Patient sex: F
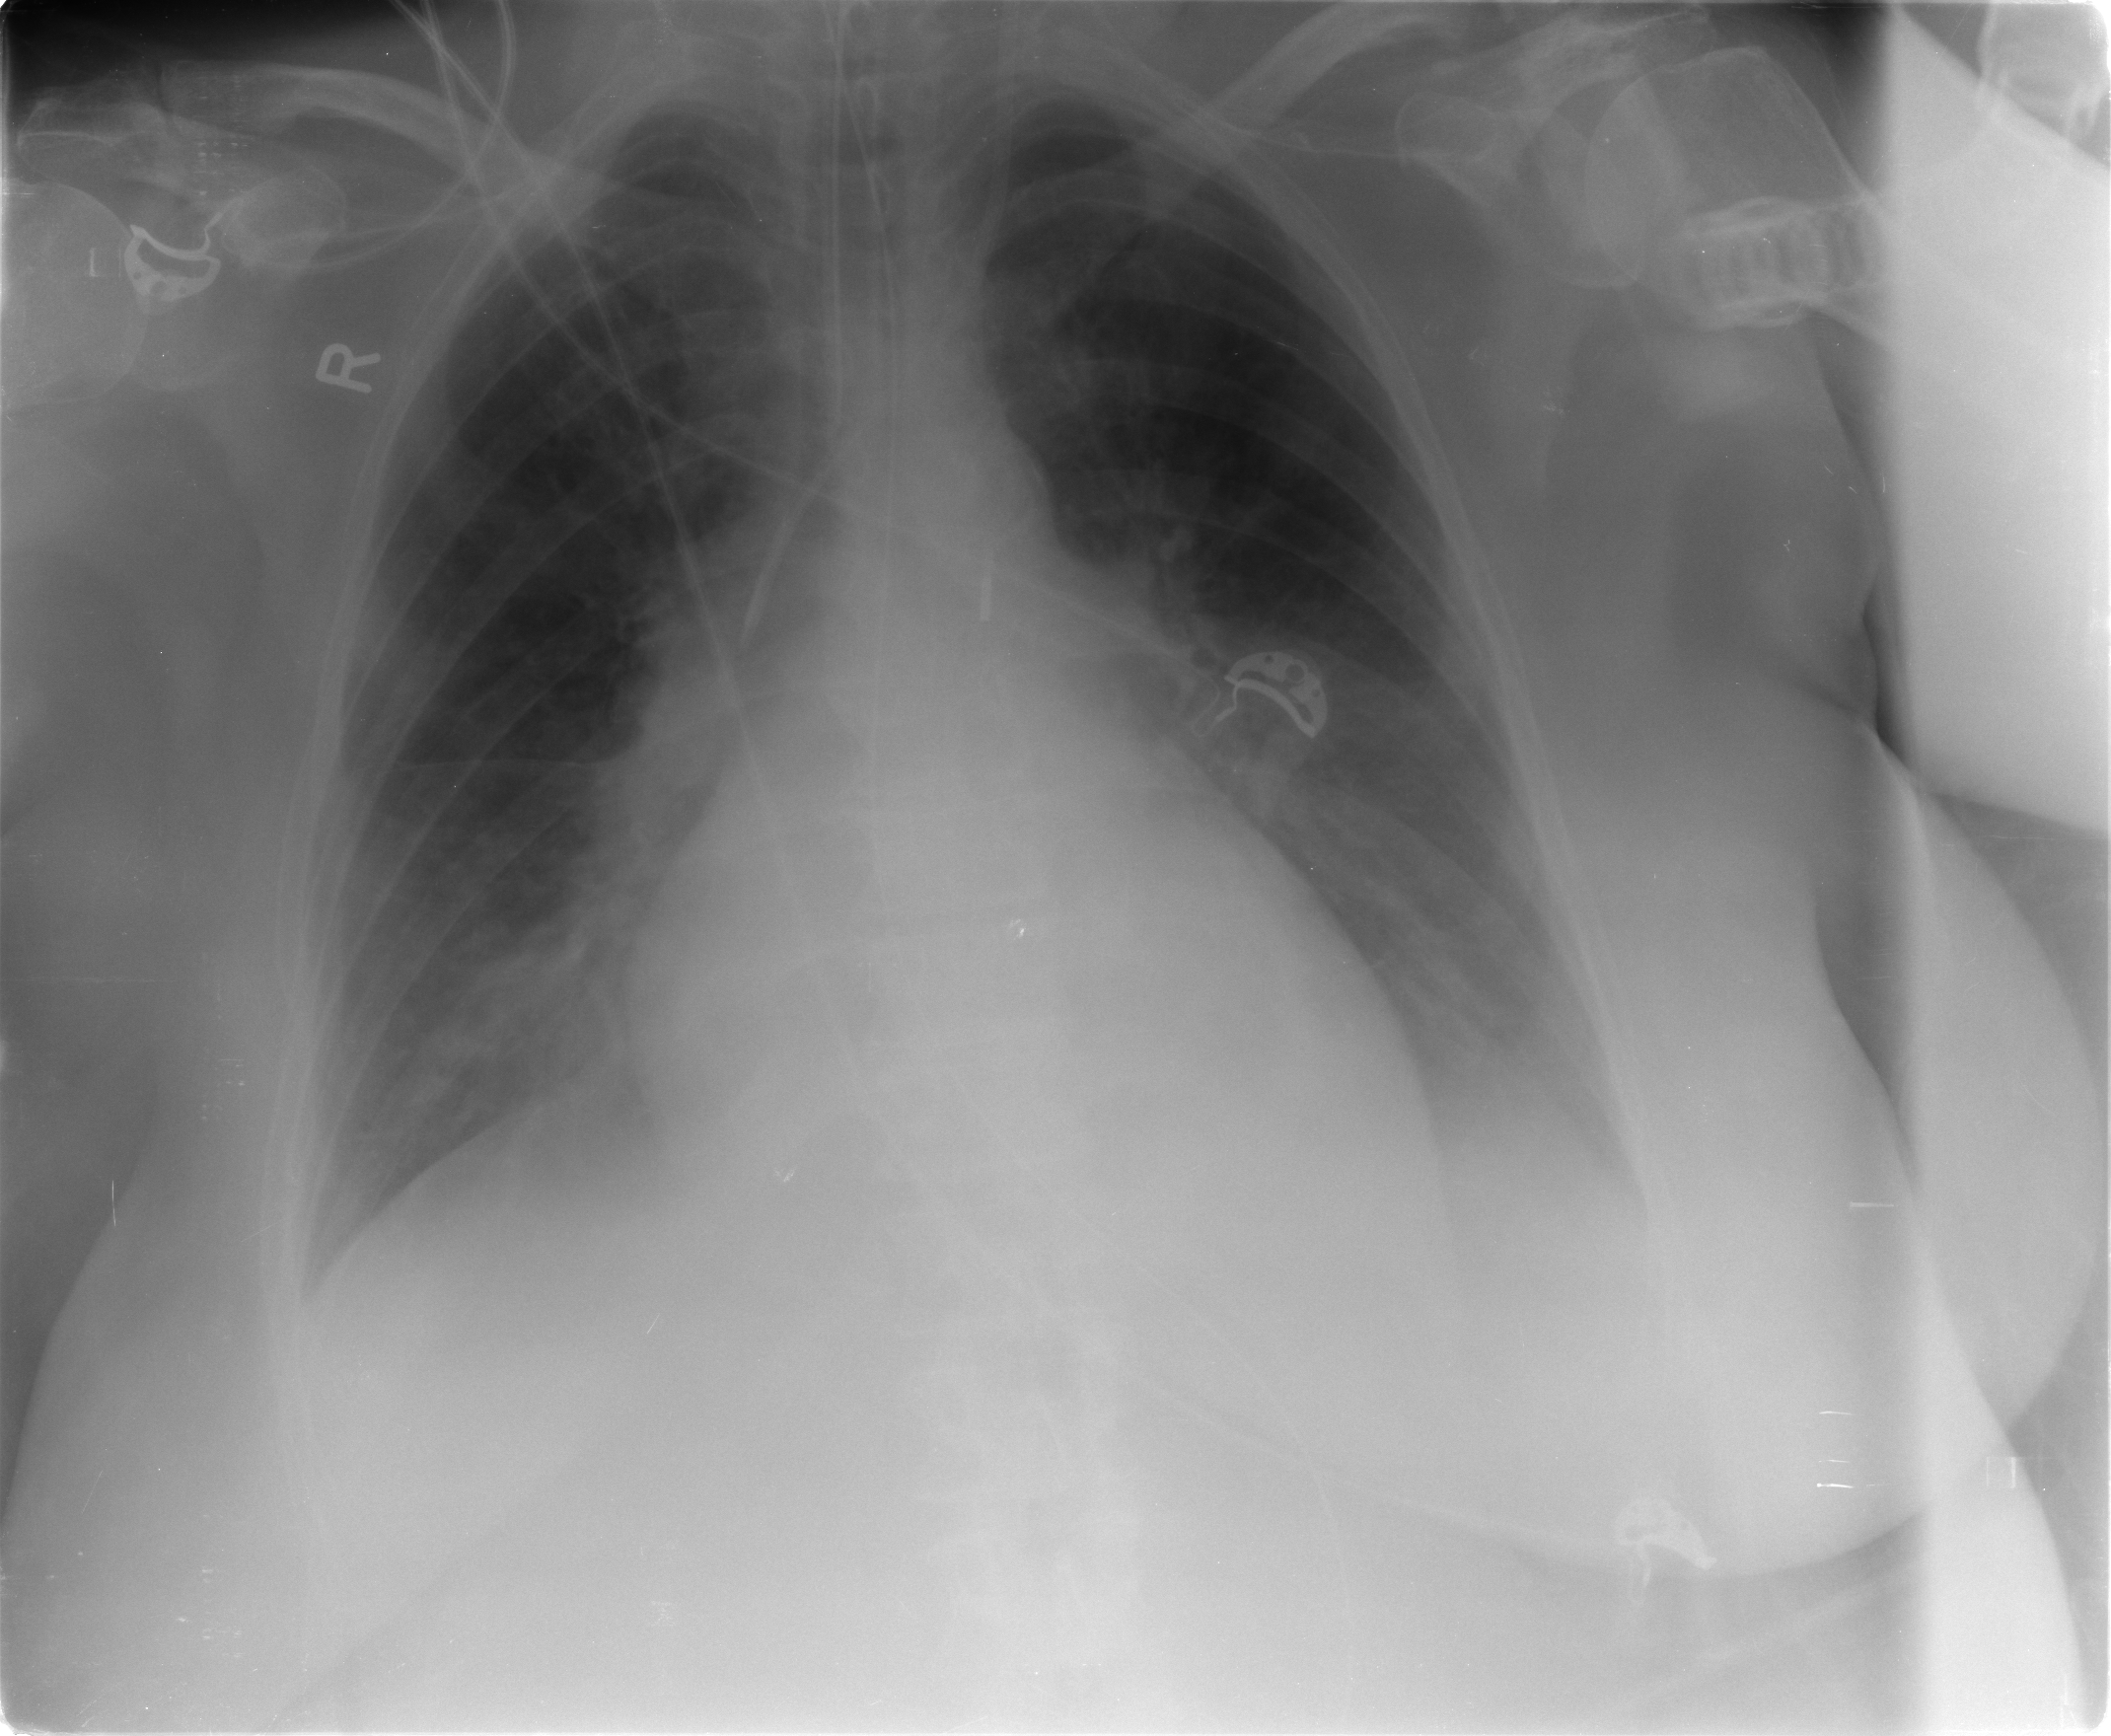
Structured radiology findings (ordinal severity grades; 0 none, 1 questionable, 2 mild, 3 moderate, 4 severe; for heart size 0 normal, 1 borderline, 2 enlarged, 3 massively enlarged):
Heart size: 2
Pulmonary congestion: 0
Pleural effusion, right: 2
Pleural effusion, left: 1
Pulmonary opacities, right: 0
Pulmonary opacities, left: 0
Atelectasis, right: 2
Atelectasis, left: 2